Aerial crown-view tile of a tropical tree (Barro Colorado Island, Panama), acquired 20250414:
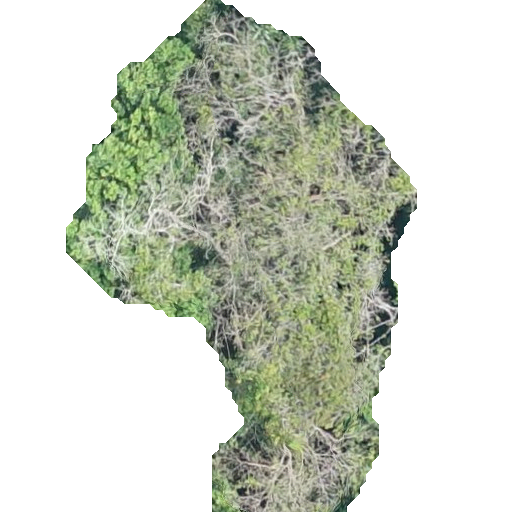
Species: Apeiba membranacea
GBIF accepted scientific name: Apeiba membranacea
Crown area: 165.976 m²